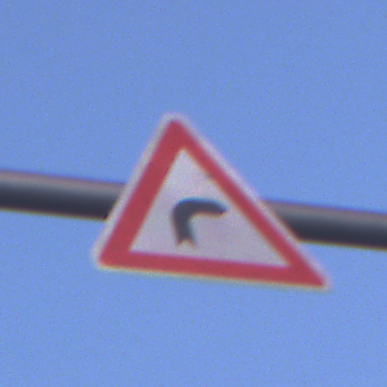
Verkehrszeichen: KurveRechts
Umgebung: Outdoor, Nature
Tageszeit: SunriseSunset
Wetter: Clear
Licht: Natural
Jahreszeit: NotSpecified
Kontrast: LowContrast